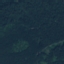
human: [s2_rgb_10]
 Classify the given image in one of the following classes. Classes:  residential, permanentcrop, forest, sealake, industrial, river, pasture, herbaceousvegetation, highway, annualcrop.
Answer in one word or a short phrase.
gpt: Forest